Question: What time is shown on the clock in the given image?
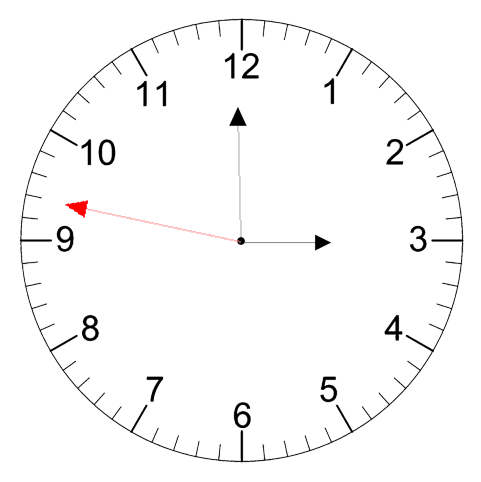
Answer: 02:59:47